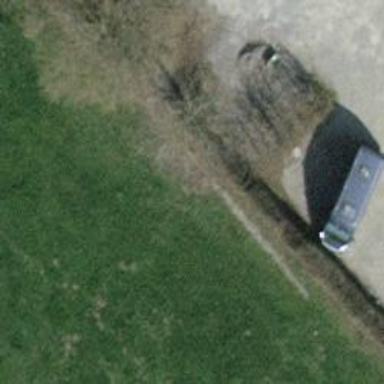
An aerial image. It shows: Hedge barrier.